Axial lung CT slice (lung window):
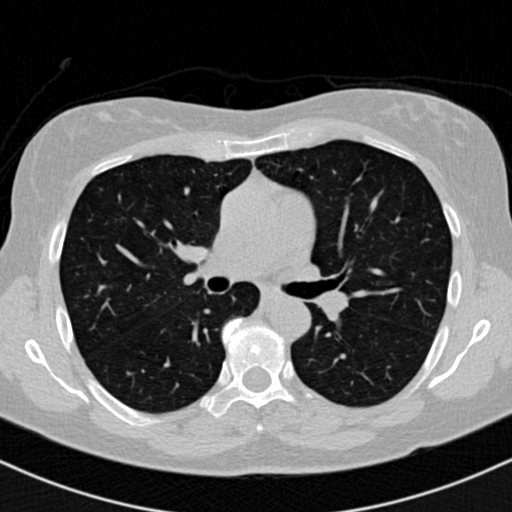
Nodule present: no